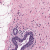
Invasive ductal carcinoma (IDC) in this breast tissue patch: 0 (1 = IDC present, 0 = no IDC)